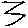
Label: zigzag